Interaction volume radius: 5 \u00c5
Interaction volume height: 20 \u00c5
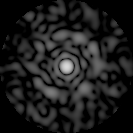
Disorder parameter: 0.8435